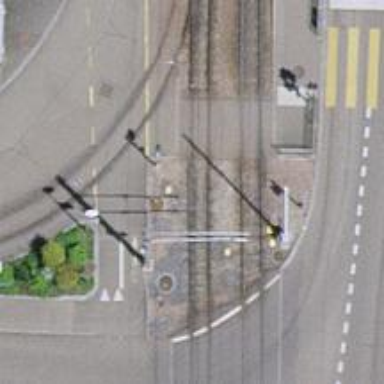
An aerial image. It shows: Uncontrolled railway crossing.